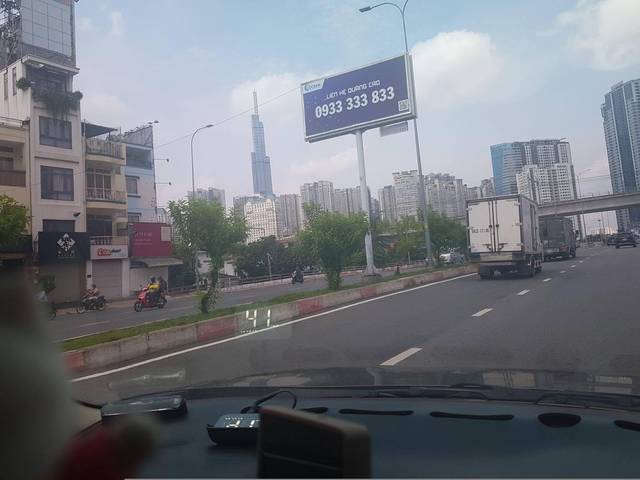
Region: Vietnam
Coordinates: 10.79, 106.712